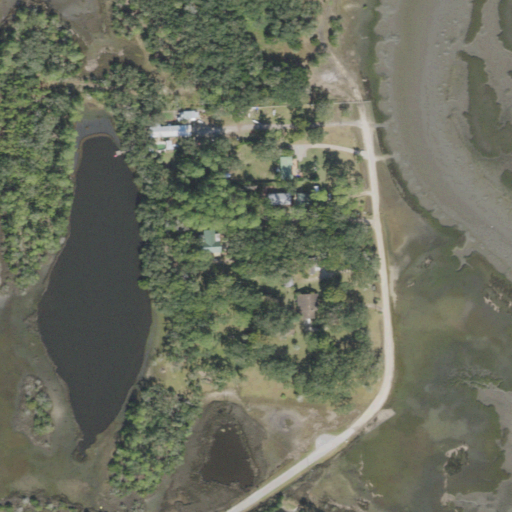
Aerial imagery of island in Florida named Medicis Island containing evergreen forest, herbaceous wetlands, open water, open development, low intensity development, medium intensity development, and woody wetlands